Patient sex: F
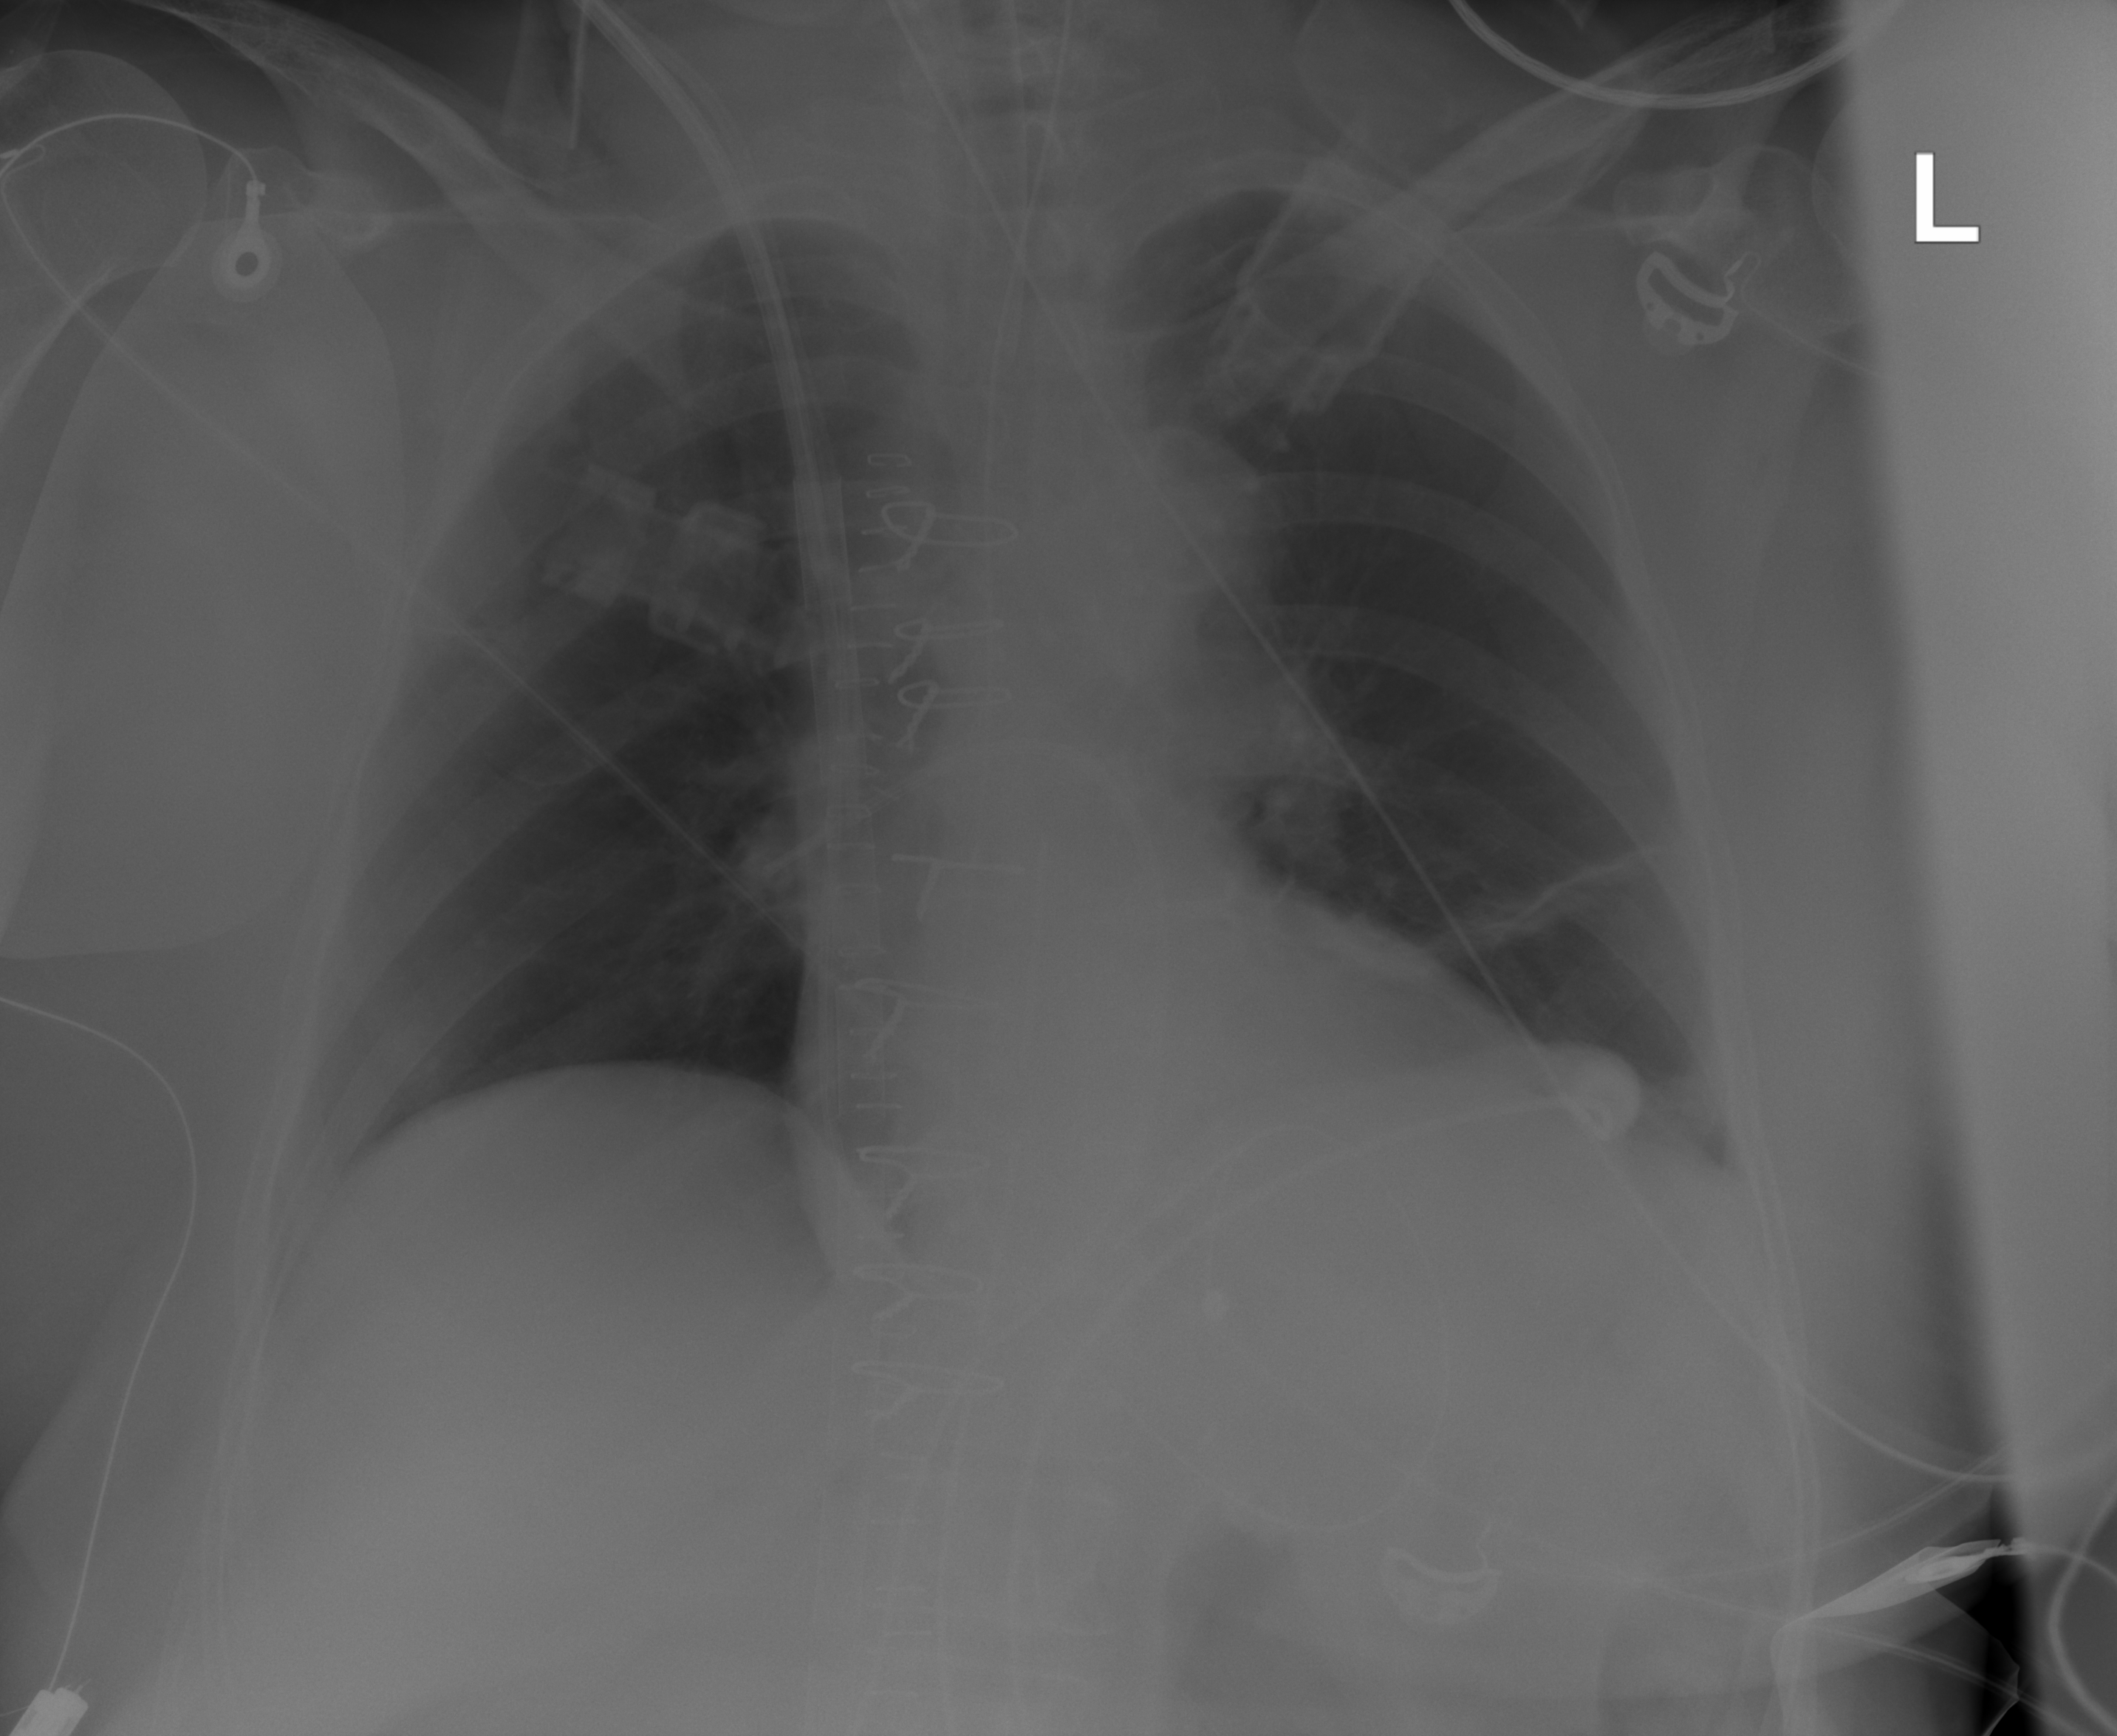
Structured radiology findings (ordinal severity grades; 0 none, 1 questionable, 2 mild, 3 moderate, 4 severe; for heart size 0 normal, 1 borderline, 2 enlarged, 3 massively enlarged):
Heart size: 0
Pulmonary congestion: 2
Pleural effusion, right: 0
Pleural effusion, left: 0
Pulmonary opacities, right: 0
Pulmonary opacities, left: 0
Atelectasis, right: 0
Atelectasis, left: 2